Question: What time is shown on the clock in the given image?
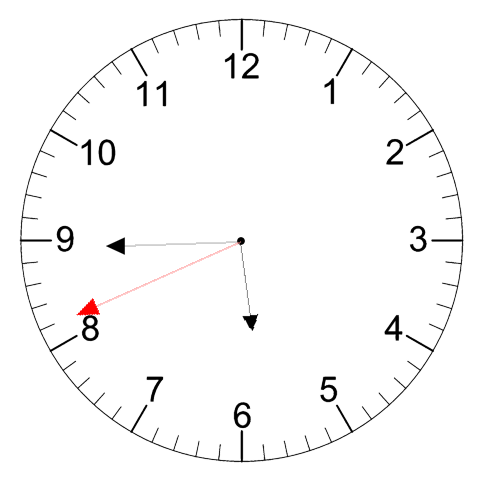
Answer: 05:44:41